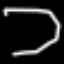
Label: octagon